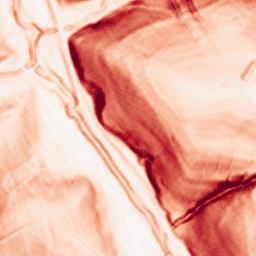
Category: morphological
Decomposition family: morphological_gradient
Decomposition parameters: size: 3
shape: diamond
Upsampling method: bilinear
Upsampling parameters: scale: 8
Upsampling scale: 8